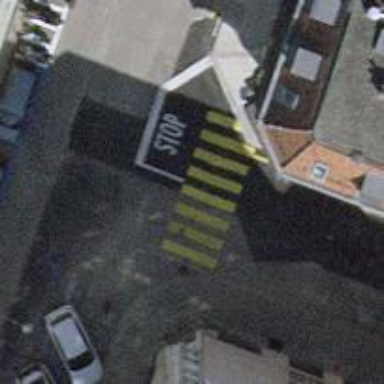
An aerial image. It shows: Uncontrolled crossing on the road.